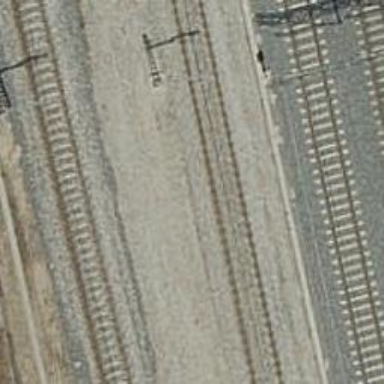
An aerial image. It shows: Railway with electrified contact lines.